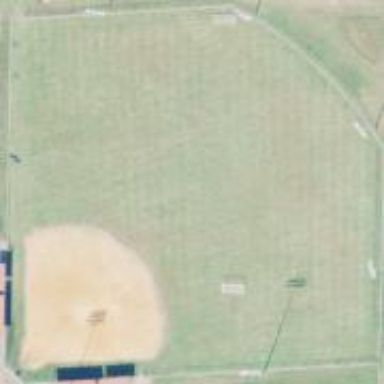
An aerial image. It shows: Baseball pitch for leisure land activities.